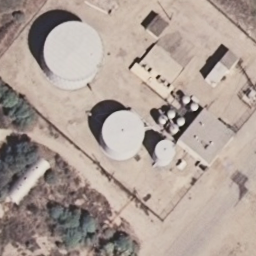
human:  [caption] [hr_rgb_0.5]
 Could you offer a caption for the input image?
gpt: There are some differenet storage tanks arranged neatly on the ground .

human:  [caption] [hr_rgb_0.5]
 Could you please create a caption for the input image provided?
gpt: Some different storage tanks are next to each other .

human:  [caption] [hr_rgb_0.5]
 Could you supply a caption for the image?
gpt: Some different storage tanks are next to each other on the ground .

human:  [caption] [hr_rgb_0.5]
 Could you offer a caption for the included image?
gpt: There are some different storage tanks next to each other with some plants beside .

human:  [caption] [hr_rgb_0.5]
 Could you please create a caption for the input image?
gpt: Some different storage tanks are on the ground with some plants beside .